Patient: sex M, age 64
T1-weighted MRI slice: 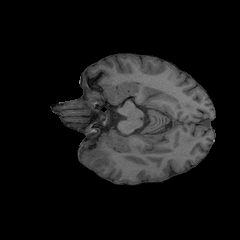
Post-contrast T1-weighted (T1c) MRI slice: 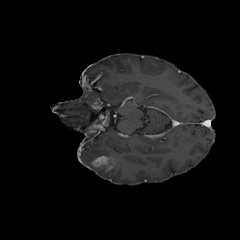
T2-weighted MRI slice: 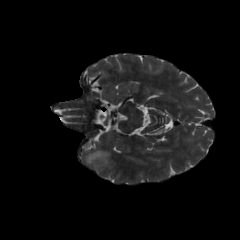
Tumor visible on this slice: yes
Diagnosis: Glioblastoma, IDH-wildtype
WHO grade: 4